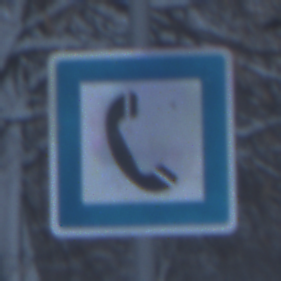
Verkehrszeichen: Fernsprecher
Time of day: Midday
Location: Outdoor (Nature)
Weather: Overcast
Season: Winter
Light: Natural